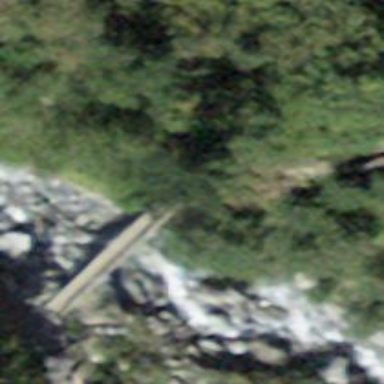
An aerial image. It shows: Path on bridge.